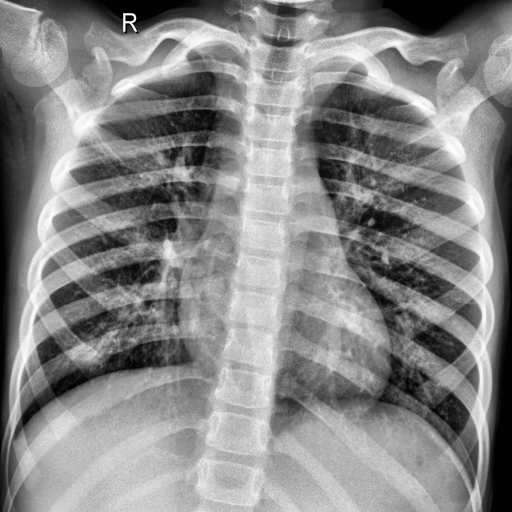
Finding: NORMAL